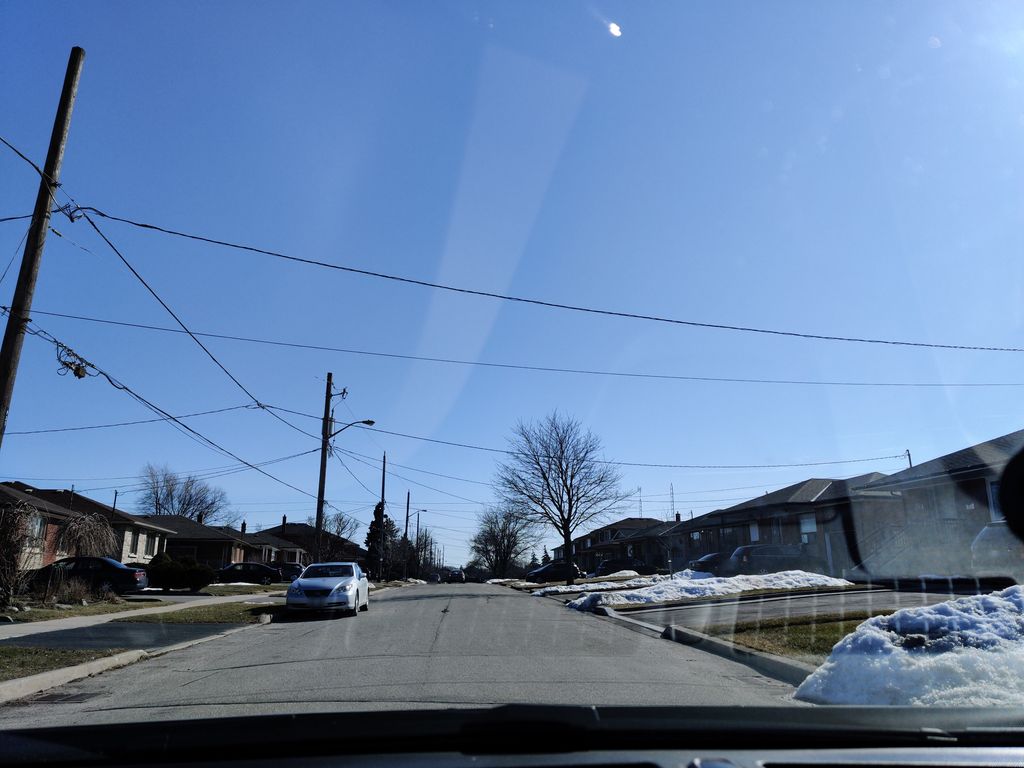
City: toronto